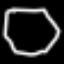
Label: octagon